Question: I'm trying to align the layout so the images align in a row.
Here's a image of what it is currently doing

HTML
'''
<div class="p-alignleft"></div>
<div class="p-alignright"></div>
'''
CSS
'''
.p-alignleft {
float: left;
margin-right:40px;
width:450px;
font-size: 1.2em;
line-height: 1.4em;
}
.p-alignright {
float: right;
width:450px;
font-size: 1.2em;
line-height: 1.4em;
}
'''
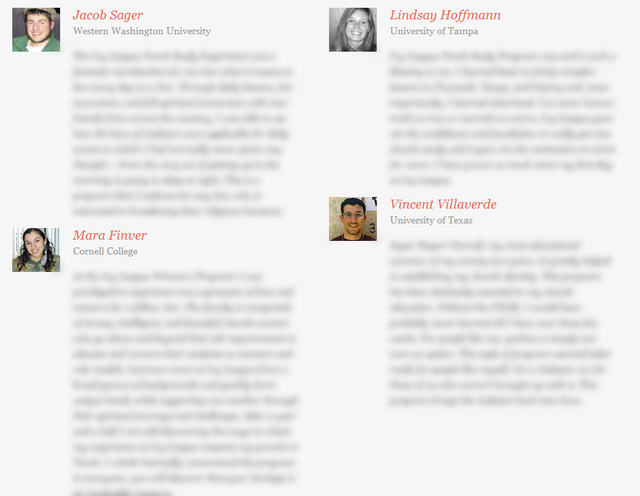
Answer: If I understand rightly, you have a couple of options here. Instead of floating, my preference is to set each div to display: inline-block; That will make the divs line up next to each other, even if one is taller than the other:
'''
div {
display: inline-block;
vertical-align: top;
}
'''
A working example: <URL>
'''
<!DOCTYPE html>
<html lang="en">
<head>
<meta charset="utf-8">
<style media="all">
.wrap {width: 800px;}
.wrap div {width: 48%; display: inline-block; vertical-align: top; background: #e7e7e7; margin-bottom: 20px;}
/* temp demo styles */
.wrap div {height: 200px;}
.wrap div.test {height: 300px;}
</style>
</head>
<body>
<div class="wrap">
<div>Person A</div>
<div class="test">Person B</div>
<div>Person C</div>
<div>Person D</div>
</div>
</body>
</html>
'''